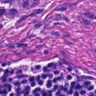
Metastatic tissue present: yes